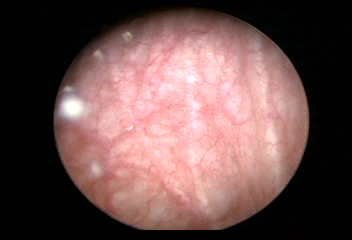
Modality: WLC
Class: Normal mucosa
Bladder cancer association: No